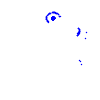
Particle: pion